Question: I'm faced with a styling problem when using tables with a lot of text within the cells. Sometimes the text is unfortunately separated by the page break. As you can see in the following picture the from is divided by the page break.

What we need is that is put to the next page together with the rest of the paragraph.
We tried using attributes like "orphans" and "widows" but those do not seem to have any effect within table cells. We also tried using block with attribute, but paragraphs might be larger than one page so that content gets cut off. The only other thing, we could come up with, is to use with fo:blocks which we use on the first few paragraphs of a row. But this looks sloppy, complicated and more like a rule of thumb estimate.
I have put together a "minimal" example that can be tested using <URL> . I hope you can help me with a solution. Maybe you could also tell me why "orphans" and "widows" does not seem to work here.
Thank you in advance!
XML:
'''
<?xml version="1.0" encoding="UTF-8"?>
<root>
<item>
<heading>head1</heading>
<description>
<p>row1 paragraph1 line1
row1 paragraph1 line2
row1 paragraph1 line3
row1 paragraph1 line4
row1 paragraph1 line5</p>
<p>row1 paragraph2 line1
row1 paragraph2 line2
row1 paragraph2 line3
row1 paragraph2 line4</p>
</description>
</item>
<item>
<heading>head1</heading>
<description>
<p>row2 paragraph1 line1
row2 paragraph1 line2
row2 paragraph1 line3
row2 paragraph1 line4
row2 paragraph1 line5</p>
<p>row2 paragraph2 line1
row2 paragraph2 line2
row2 paragraph2 line3
row2 paragraph2 line4
row2 paragraph2 line5
row2 paragraph2 line6
row2 paragraph2 line7</p>
</description>
</item>
<item>
<heading>head1</heading>
<description>
<p>row3 paragraph1 line1
row3 paragraph1 line2
row3 paragraph1 line3
row3 paragraph1 line4
row3 paragraph1 line5</p>
<p>row3 paragraph2 line1
row3 paragraph2 line2
row3 paragraph2 line3
row3 paragraph2 line4</p>
</description>
</item>
</root>
'''
XSL
'''
<?xml version="1.0" encoding="UTF-8"?>
<xsl:stylesheet xmlns:xsl="http://www.w3.org/1999/XSL/Transform" xmlns:fo="http://www.w3.org/1999/XSL/Format" version="1.0">
<xsl:output encoding="UTF-8" indent="yes" method="xml" standalone="no" omit-xml-declaration="no"/>
<xsl:template match="//root">
<fo:root language="DE">
<fo:layout-master-set>
<fo:simple-page-master master-name="A4-landscape" page-height="21cm" page-width="29.7cm" margin-top="5mm" margin-bottom="5mm" margin-left="5mm" margin-right="5mm">
<fo:region-body margin-top="25mm" margin-bottom="20mm"/>
<fo:region-before region-name="xsl-region-before" extent="25mm" display-align="before" precedence="true"/>
</fo:simple-page-master>
</fo:layout-master-set>
<fo:page-sequence master-reference="A4-landscape">
<fo:flow reference-orientation="0" border-collapse="collapse" flow-name="xsl-region-body">
<fo:table>
<fo:table-column column-width="80%"/>
<fo:table-body>
<xsl:apply-templates select="item"/>
</fo:table-body>
</fo:table>
</fo:flow>
</fo:page-sequence>
</fo:root>
</xsl:template>
<xsl:template match="item">
<fo:table-row>
<fo:table-cell border="solid">
<fo:block>
<xsl:value-of select="heading"/>
</fo:block>
<fo:block linefeed-treatment="preserve" orphans="4" widows="4">
<xsl:apply-templates select="description"/>
</fo:block>
</fo:table-cell>
</fo:table-row>
</xsl:template>
<xsl:template match="//description/p">
<fo:inline><xsl:value-of select="text()"/></fo:inline>
</xsl:template>
</xsl:stylesheet>
'''
Added the p-tag to the xml input. I posted the wrong version of xml.
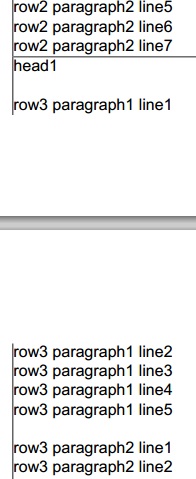
Answer: Given your input, you are probably out of luck unless the data is exactly as posed and you try some recursion to separate the data at a blank line. If your data was this (which surprising matches your XSL but you have no "p" element):
'''
<description>
<p>row2 paragraph1 line1
row2 paragraph1 line2
row2 paragraph1 line3
row2 paragraph1 line4
row2 paragraph1 line5</p>
<p>row2 paragraph2 line1
row2 paragraph2 line2
row2 paragraph2 line3
row2 paragraph2 line4
row2 paragraph2 line5
row2 paragraph2 line6
row2 paragraph2 line7</p>
</description>
'''
Then you could apply keeps at the "p" level to keep the content together. Because your input does not have that, you need to write a template that creates separate blocks and applies keeps on those blocks for the one text() node that is the child of the description element.
It would also need to preserve line breaks if that is also your intention.
OK, now if your data is truly as written (with line breaks and individual lines that you will live with in final output), then put each line into a table-row and use position to determine the few you wish to keep together.